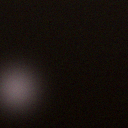
Screen state: off